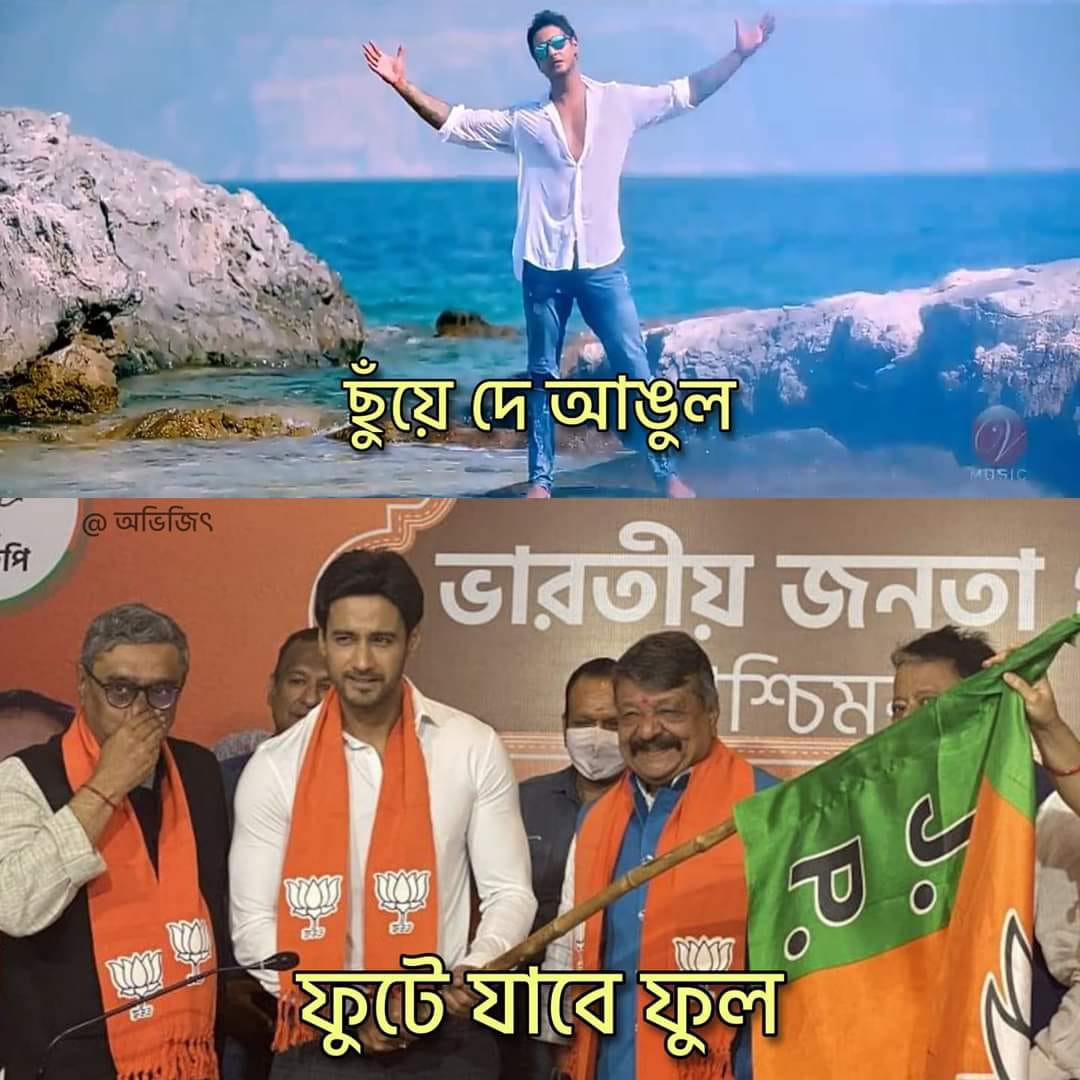
Caption:  ছুয়ে দে আঙুল    ফুটে যাবে ফুল
Label: non-hate